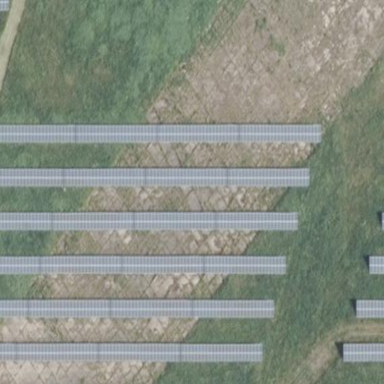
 consisting of solar photovoltaic panels."